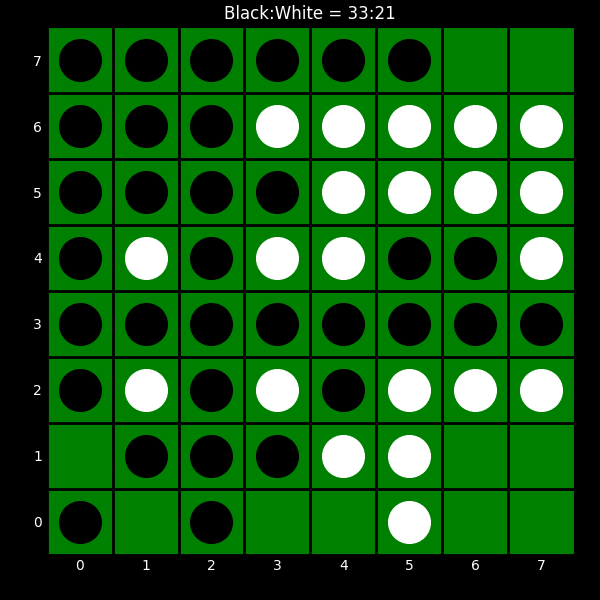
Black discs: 33
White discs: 21